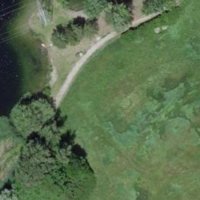
EUNIS habitat code: 23
Species observed at this site:
Campanula rotundifolia
Achillea millefolium